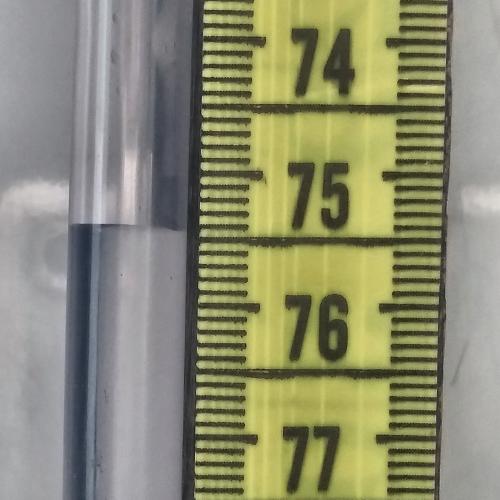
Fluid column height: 75.4 cm